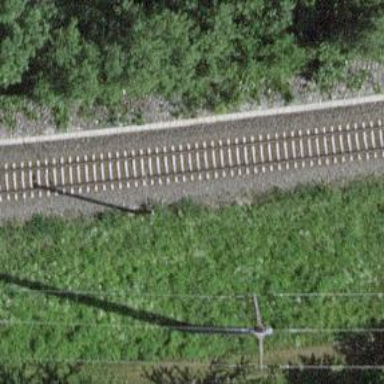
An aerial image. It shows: Single-track railway with electrified contact line. The track type is main.